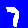
Digit: 7